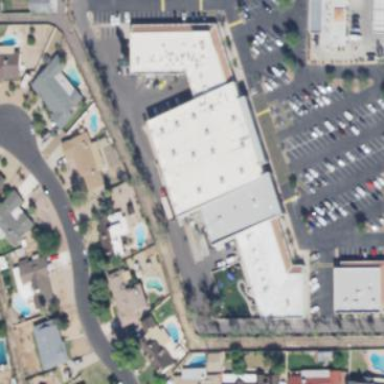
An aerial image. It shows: Supermarket located in building.